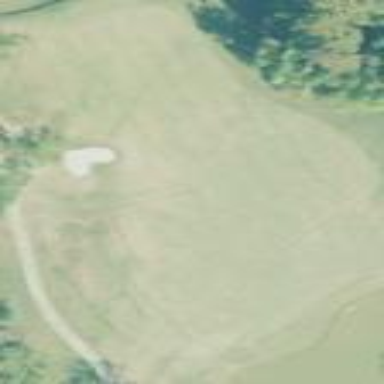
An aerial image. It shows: Golf fairway in the image.